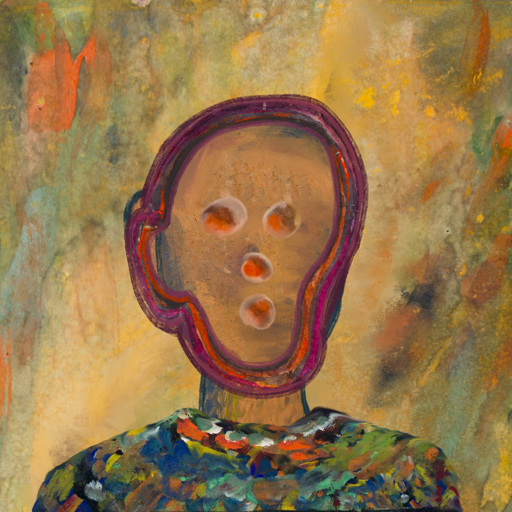
Background: Comrade, Head And Neck Front: In_The_Sun, Face Front: Rupkatha, Bust: An_Impression, Hair Front: Hypocrite, Head Accessory: Blank, Second Necklace: Blank, Necklace: Blank, Baby: Blank